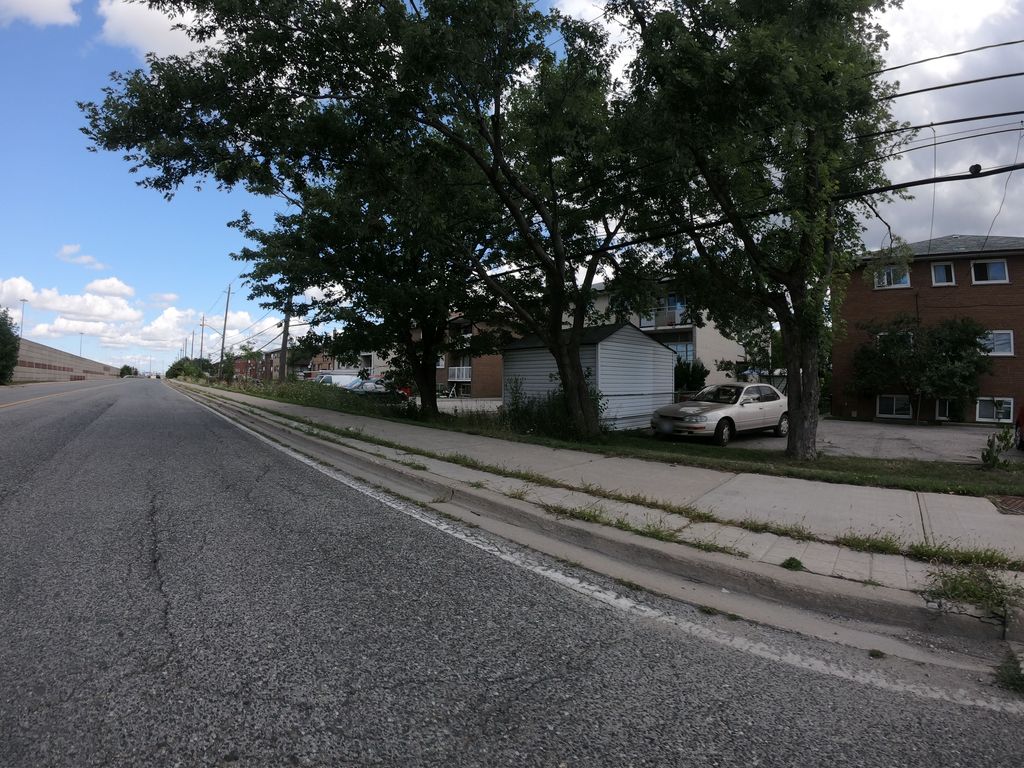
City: toronto